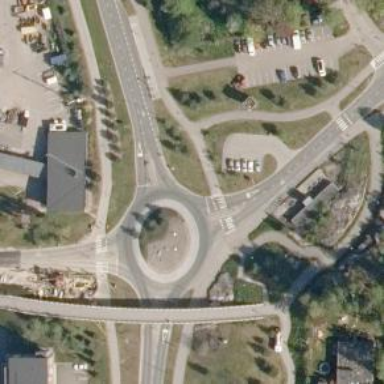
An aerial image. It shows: Tertiary road made of asphalt leading to roundabout junction.